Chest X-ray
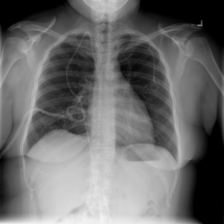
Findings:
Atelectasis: negative
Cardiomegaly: negative
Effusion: negative
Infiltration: negative
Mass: negative
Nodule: negative
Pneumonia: negative
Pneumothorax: negative
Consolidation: negative
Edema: negative
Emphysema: negative
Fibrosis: negative
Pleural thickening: negative
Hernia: negative